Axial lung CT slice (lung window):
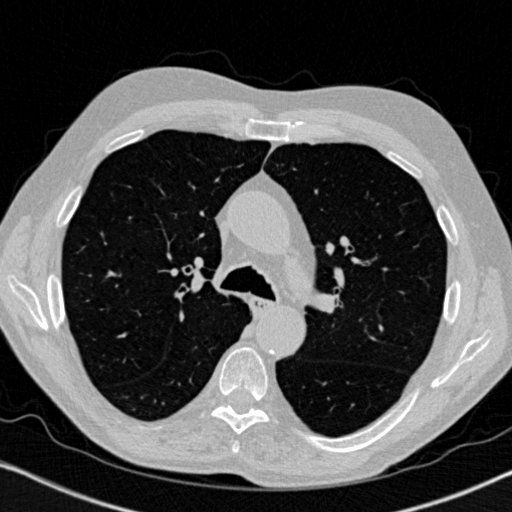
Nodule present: no